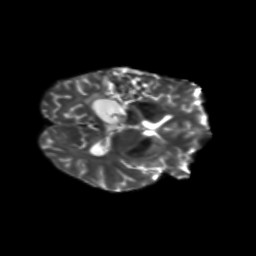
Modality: T2w
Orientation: axial
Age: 49
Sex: male
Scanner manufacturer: siemens
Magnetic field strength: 3 T
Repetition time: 5.47 s
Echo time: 0.0854 s